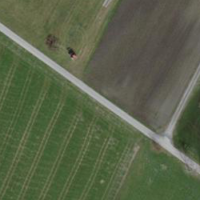
EUNIS habitat code: 25
Species observed at this site:
Cyperus esculentus
Fagopyrum esculentum